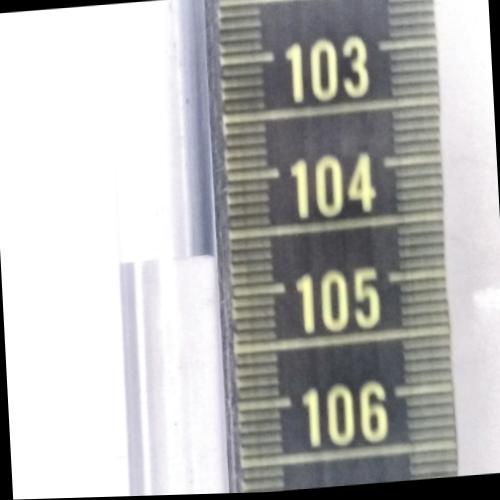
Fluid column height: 104.7 cm